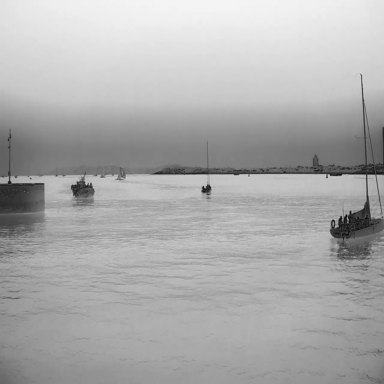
There are eight objects shown in the infrared image, including five sailboats, two bulk_carriers, and a container_ship.